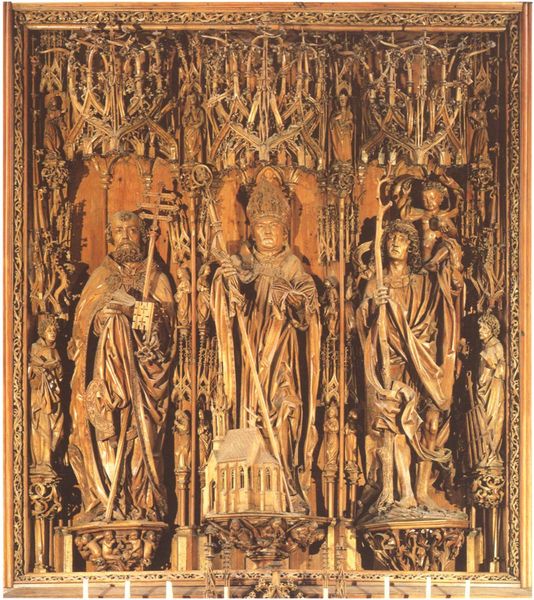
Titel: Hochaltar
Standort: Kefermarkt, Pfarrkirche (EU - AUT); Herkunftsort: Passau (EU - D - Bayern)
Schlagwörter: braun, holz, bibel, kirche, gold, gotik, modell, stab, bischof, papst, plastik, altar, schnitzerei, mitra, heilige, schrein, schnitzwerk, masswerk, christopherus, christophorus, ungefasst